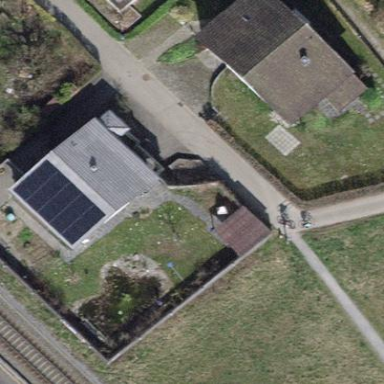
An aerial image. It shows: Detached building.